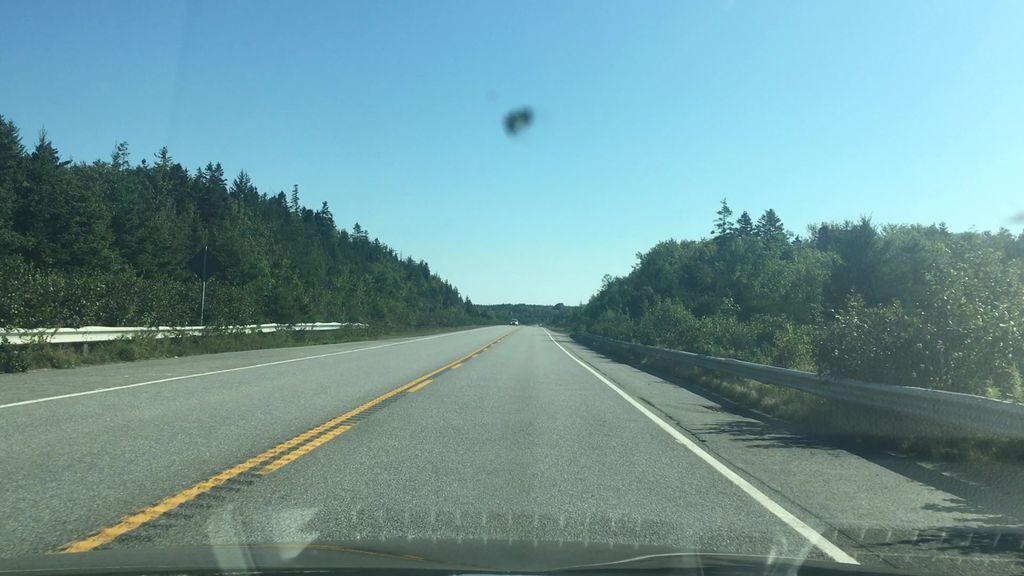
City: halifax